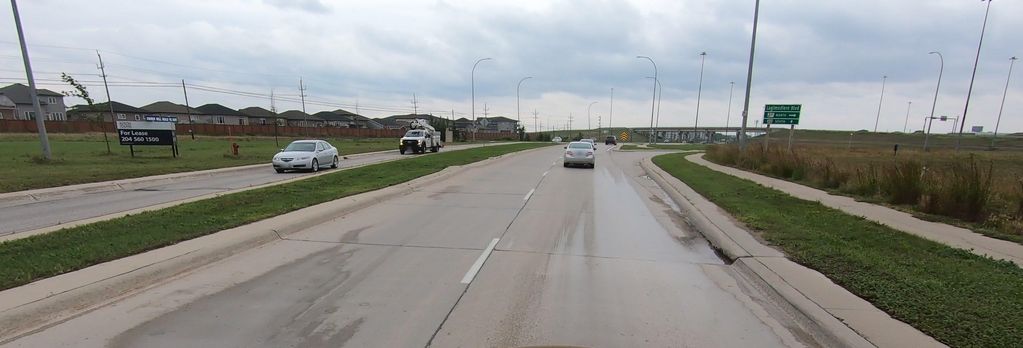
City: winnipeg